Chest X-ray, AP view. Patient: 49 years old, sex F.
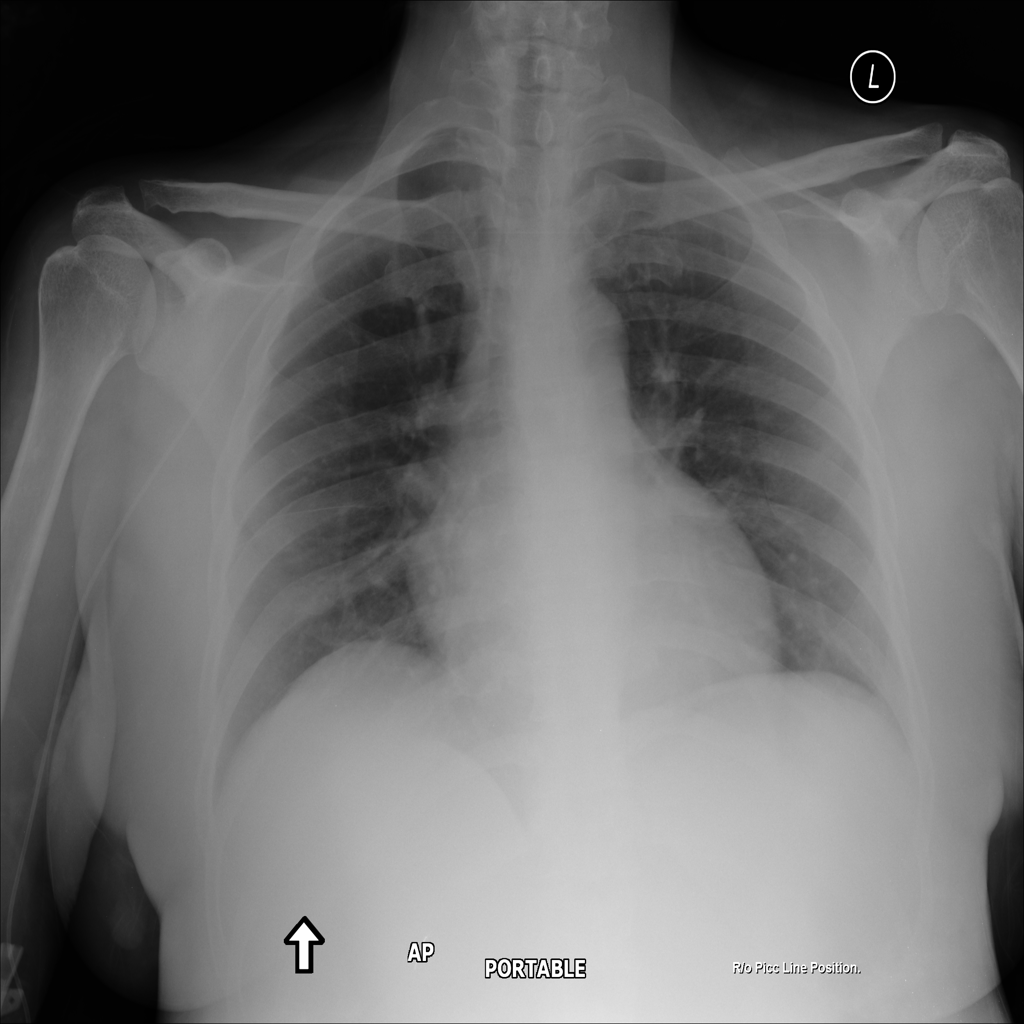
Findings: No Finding